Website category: university
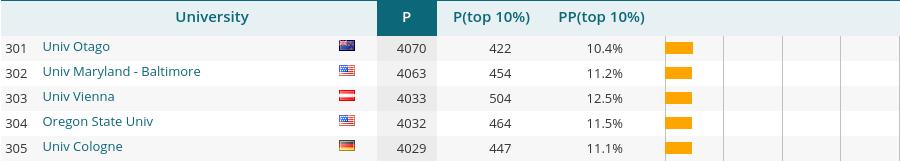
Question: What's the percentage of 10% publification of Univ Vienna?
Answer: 12.5%

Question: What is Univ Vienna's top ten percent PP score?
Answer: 12.5%

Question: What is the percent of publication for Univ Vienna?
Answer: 12.5%

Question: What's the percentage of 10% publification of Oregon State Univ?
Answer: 11.5%

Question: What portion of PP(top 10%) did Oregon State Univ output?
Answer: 11.5%

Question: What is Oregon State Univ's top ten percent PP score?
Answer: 11.5%

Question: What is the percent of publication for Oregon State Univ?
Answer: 11.5%

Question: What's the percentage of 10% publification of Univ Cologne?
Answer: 11.1%

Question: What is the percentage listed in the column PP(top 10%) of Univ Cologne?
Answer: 11.1%

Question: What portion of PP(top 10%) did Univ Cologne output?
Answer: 11.1%

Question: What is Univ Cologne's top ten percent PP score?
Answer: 11.1%

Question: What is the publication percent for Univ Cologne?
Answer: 11.1%

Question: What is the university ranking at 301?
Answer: Univ Otago

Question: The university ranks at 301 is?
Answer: Univ Otago

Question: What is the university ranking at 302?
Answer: Univ Maryland - Baltimore

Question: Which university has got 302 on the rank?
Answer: Univ Maryland - Baltimore

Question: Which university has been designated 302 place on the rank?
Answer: Univ Maryland - Baltimore

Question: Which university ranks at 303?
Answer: Univ Vienna

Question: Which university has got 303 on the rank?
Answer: Univ Vienna

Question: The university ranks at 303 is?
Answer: Univ Vienna

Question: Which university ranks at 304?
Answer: Oregon State Univ

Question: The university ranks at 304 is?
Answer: Oregon State Univ

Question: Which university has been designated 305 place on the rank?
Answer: Univ Cologne

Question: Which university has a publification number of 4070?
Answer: Univ Otago

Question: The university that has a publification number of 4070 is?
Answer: Univ Otago

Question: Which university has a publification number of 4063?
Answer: Univ Maryland - Baltimore

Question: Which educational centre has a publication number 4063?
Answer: Univ Maryland - Baltimore

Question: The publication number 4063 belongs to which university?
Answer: Univ Maryland - Baltimore

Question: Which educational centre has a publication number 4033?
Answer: Univ Vienna

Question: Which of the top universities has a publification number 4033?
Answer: Univ Vienna

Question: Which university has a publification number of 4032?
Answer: Oregon State Univ

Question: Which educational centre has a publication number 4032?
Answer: Oregon State Univ

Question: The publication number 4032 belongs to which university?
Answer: Oregon State Univ

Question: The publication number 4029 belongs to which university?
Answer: Univ Cologne

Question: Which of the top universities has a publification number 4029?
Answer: Univ Cologne

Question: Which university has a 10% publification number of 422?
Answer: Univ Otago

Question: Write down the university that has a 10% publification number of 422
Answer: Univ Otago

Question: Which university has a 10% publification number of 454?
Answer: Univ Maryland - Baltimore

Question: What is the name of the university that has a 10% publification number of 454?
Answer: Univ Maryland - Baltimore

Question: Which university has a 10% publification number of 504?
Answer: Univ Vienna

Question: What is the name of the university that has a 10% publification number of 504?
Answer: Univ Vienna

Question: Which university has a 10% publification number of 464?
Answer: Oregon State Univ

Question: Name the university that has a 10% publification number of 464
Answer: Oregon State Univ

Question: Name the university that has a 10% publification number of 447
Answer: Univ Cologne

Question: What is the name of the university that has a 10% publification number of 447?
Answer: Univ Cologne